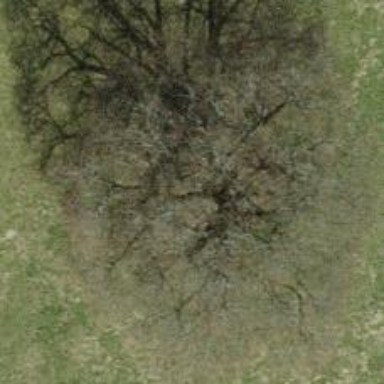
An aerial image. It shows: Urban tree adds touch of nature to the surroundings.